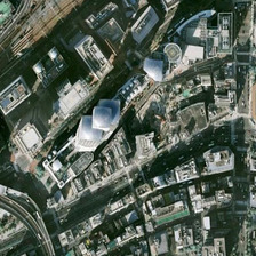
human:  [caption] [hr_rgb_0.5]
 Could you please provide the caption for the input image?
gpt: In this busy area, there are many tall buildings and busy streets.

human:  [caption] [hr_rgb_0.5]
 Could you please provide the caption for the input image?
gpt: This bustling block has many tall buildings and bustling streets.

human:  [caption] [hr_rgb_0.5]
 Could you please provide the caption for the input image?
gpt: There are many skyscrapers and busy streets in this prosperous area.

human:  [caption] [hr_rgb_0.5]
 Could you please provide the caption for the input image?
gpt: There are many tall buildings and busy streets in this prosperous area.

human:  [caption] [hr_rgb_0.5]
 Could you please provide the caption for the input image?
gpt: There are many tall buildings and bustling streets in this prosperous area.